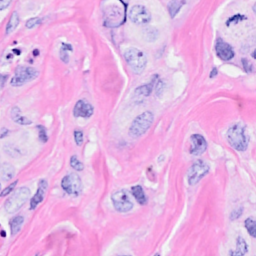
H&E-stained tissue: Breast